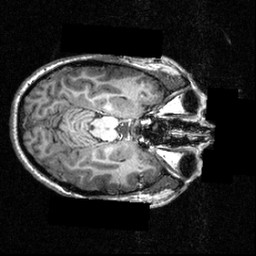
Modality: T1w
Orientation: axial
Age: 27
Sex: female
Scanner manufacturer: siemens
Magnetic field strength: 3.951 T
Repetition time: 1.5 s
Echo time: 0.00335 s